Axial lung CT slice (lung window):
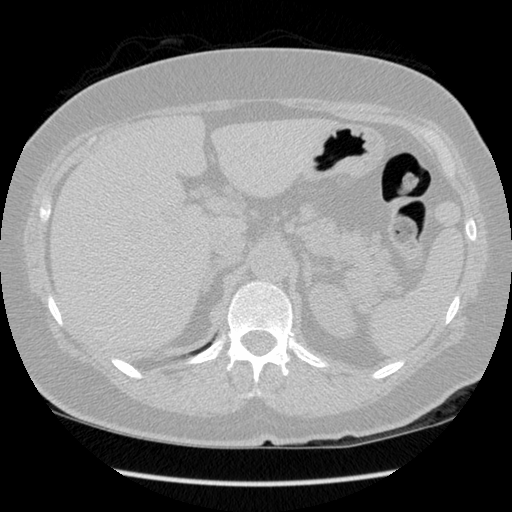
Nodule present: no